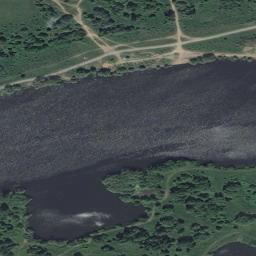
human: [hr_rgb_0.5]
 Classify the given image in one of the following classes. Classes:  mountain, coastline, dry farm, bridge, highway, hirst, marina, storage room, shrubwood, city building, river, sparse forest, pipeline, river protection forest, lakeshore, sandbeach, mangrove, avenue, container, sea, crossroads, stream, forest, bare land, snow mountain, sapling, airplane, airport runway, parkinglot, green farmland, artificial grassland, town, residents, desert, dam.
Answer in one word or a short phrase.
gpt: river